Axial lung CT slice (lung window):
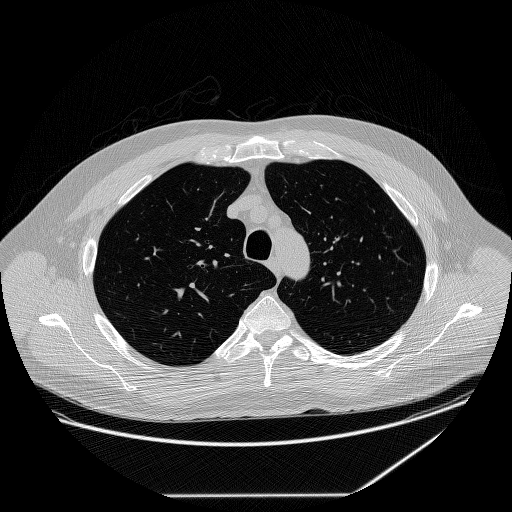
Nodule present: no